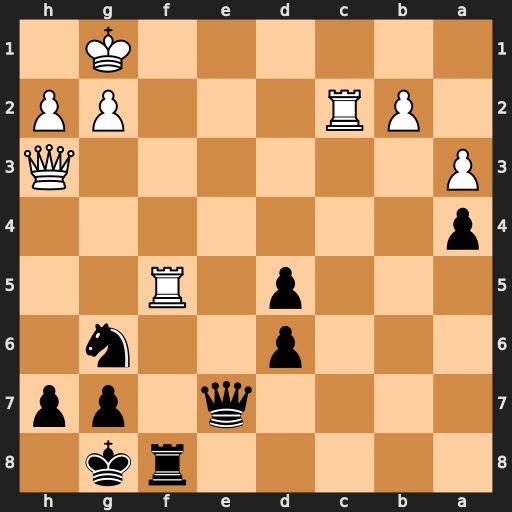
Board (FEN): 5rk1/4q1pp/3p2n1/3p1R2/p7/P6Q/1PR3PP/6K1
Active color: b
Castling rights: -
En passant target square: -
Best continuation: Qe1+ Rf1 Rxf1#